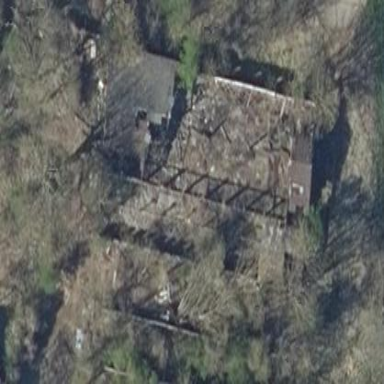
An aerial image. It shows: Ruins of building.